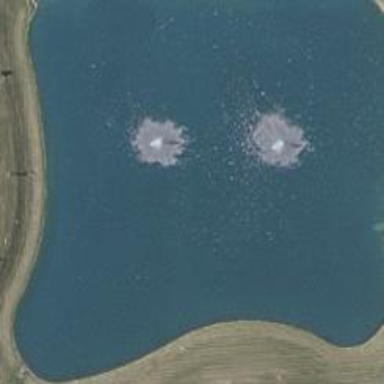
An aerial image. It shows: Peaceful pond surrounded by nature.